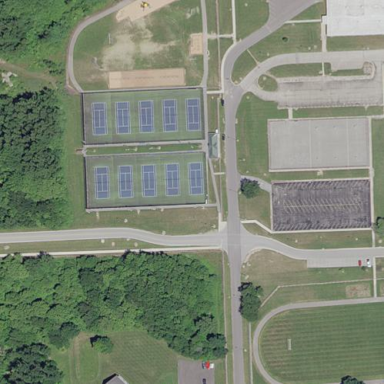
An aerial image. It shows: Sports centre with focus on tennis.